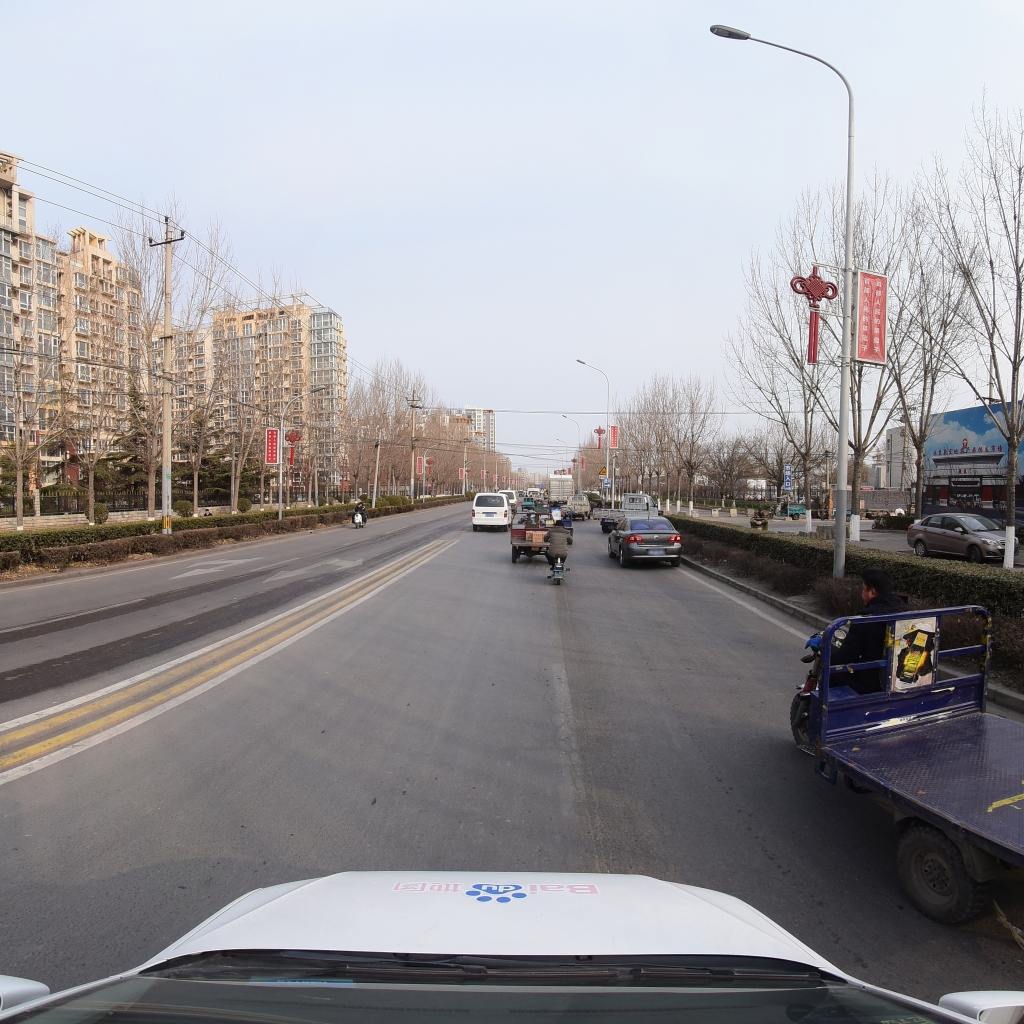
Region: Fengtai
Road damage annotations: alligator crack